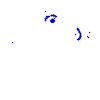
Particle: electron